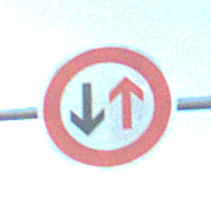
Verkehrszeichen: VorrangDesGegenverkehrs
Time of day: SunriseSunset
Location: Outdoor (RoadRail)
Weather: PartlyCloudy
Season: NotSpecified
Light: Natural